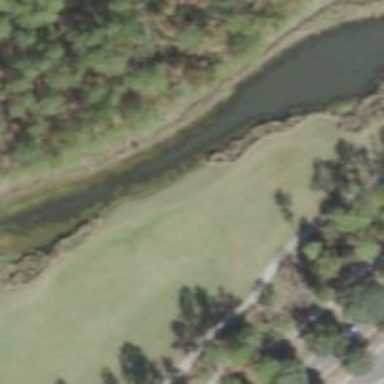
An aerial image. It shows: View of golf hole.